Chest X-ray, PA view. Patient: 59 years old, sex M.
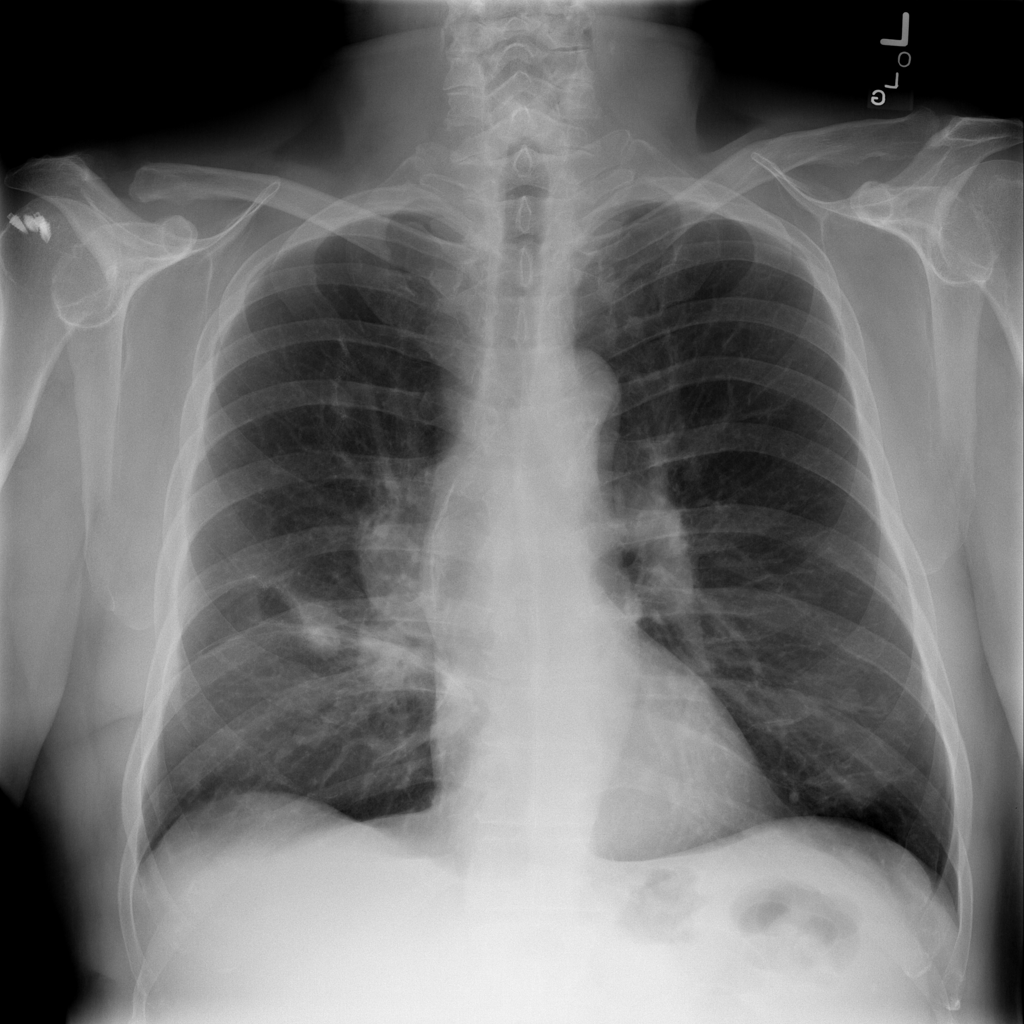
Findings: Atelectasis, Infiltration, Mass